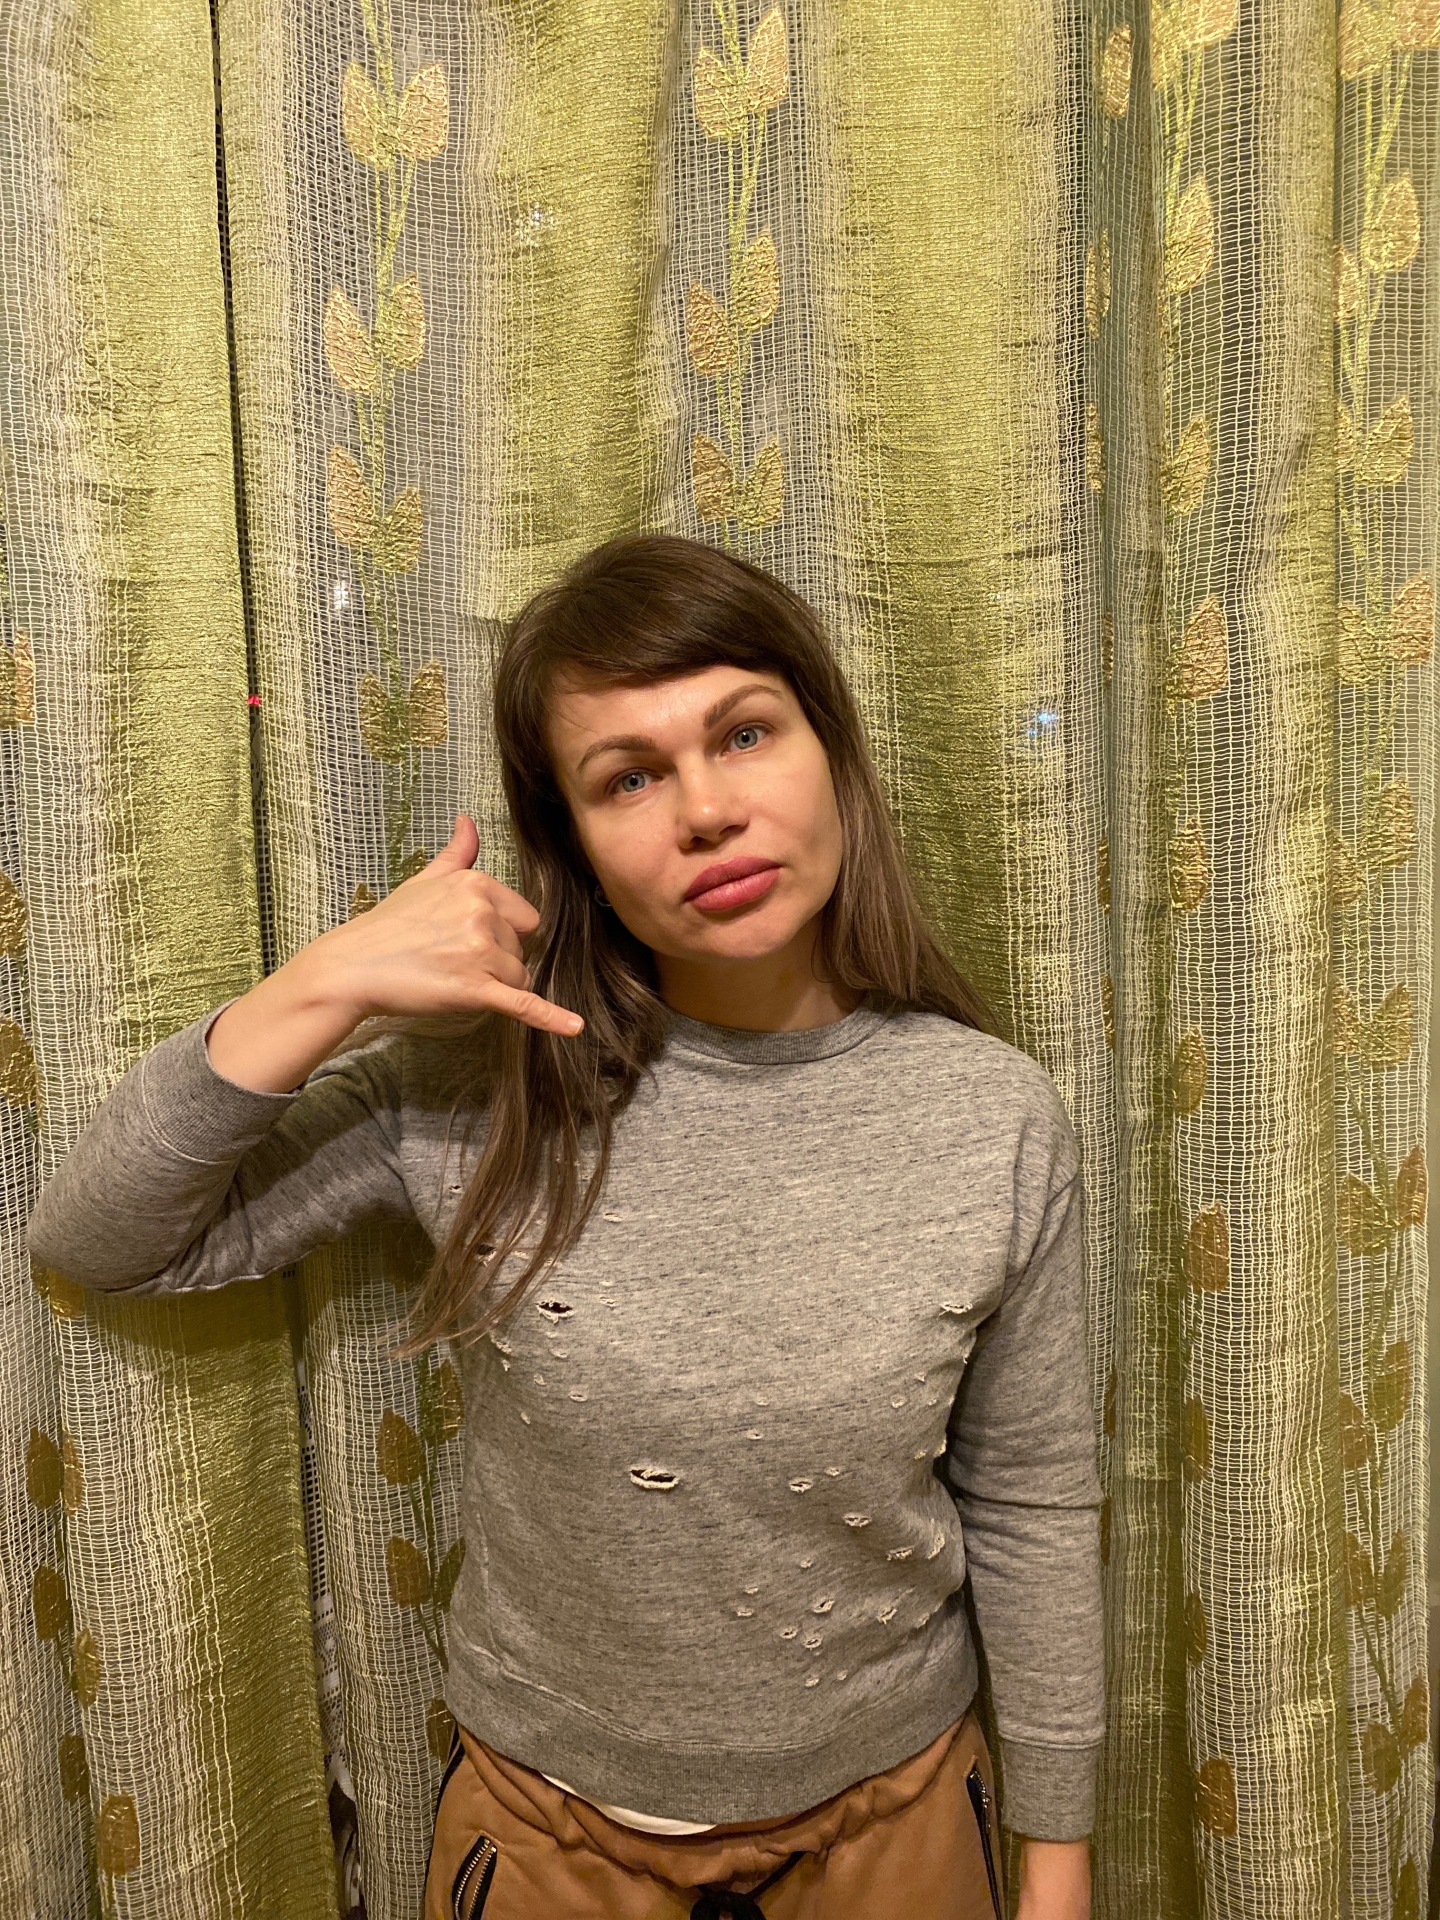
Label: clear